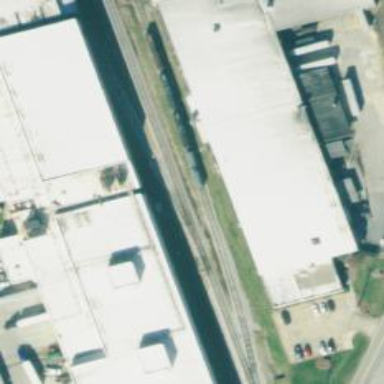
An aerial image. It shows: Rail spur service.